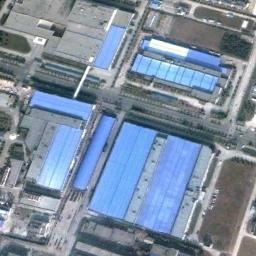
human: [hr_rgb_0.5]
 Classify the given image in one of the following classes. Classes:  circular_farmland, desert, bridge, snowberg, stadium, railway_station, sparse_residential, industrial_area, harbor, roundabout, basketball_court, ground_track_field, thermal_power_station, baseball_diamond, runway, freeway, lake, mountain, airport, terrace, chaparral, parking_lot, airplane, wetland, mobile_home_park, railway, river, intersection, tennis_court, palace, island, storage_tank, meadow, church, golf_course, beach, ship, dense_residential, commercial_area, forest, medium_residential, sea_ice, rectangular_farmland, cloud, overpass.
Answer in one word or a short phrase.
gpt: industrial_area